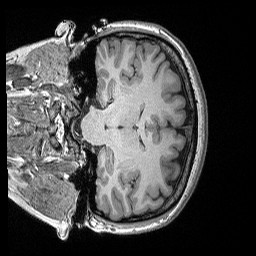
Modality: T1w
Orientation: coronal
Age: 28
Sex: female